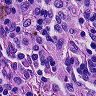
Metastatic tissue present: no